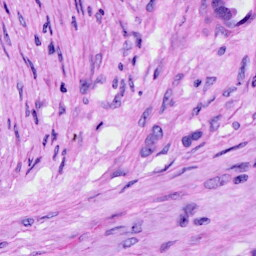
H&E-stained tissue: Ovarian